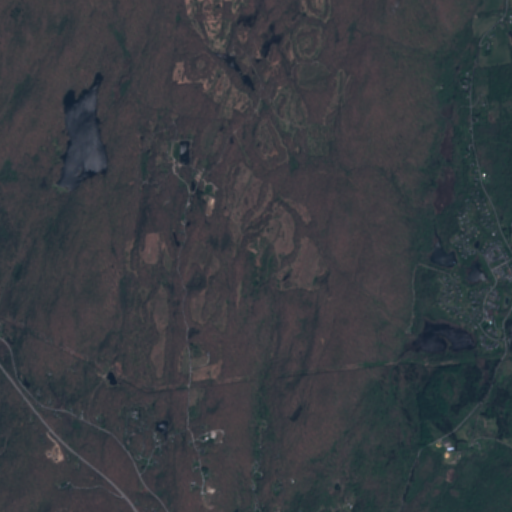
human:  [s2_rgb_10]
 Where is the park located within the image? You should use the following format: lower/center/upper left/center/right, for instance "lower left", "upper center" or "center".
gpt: The park is located in the upper right of the image.
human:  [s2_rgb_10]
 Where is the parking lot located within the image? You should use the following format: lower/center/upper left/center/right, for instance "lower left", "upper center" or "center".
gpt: The parking lot is located in the upper right of the image.
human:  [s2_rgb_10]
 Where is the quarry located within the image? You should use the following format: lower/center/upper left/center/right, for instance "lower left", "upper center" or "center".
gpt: There is no quarry in the image.